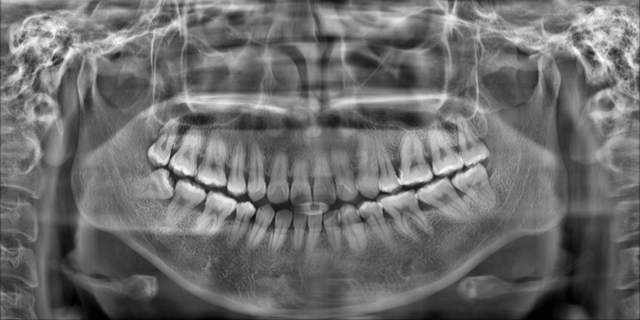
adult